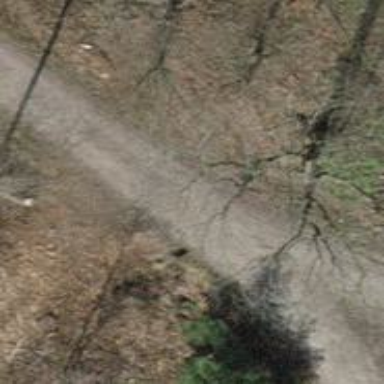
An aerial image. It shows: Track with grade 3 pebblestone surface.